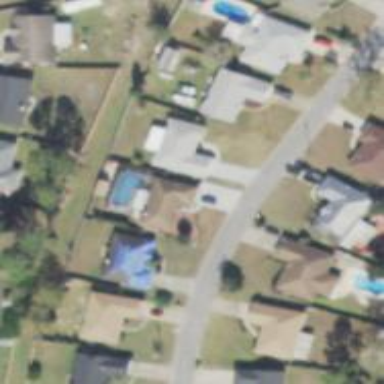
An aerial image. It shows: Driveway.